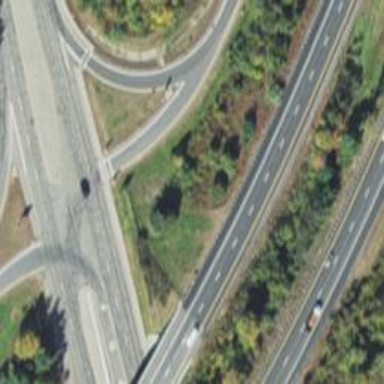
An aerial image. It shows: Asphalt motorway link.